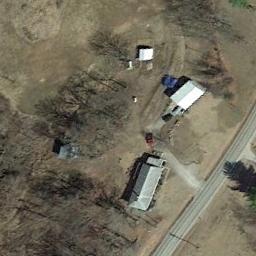
Label: residential